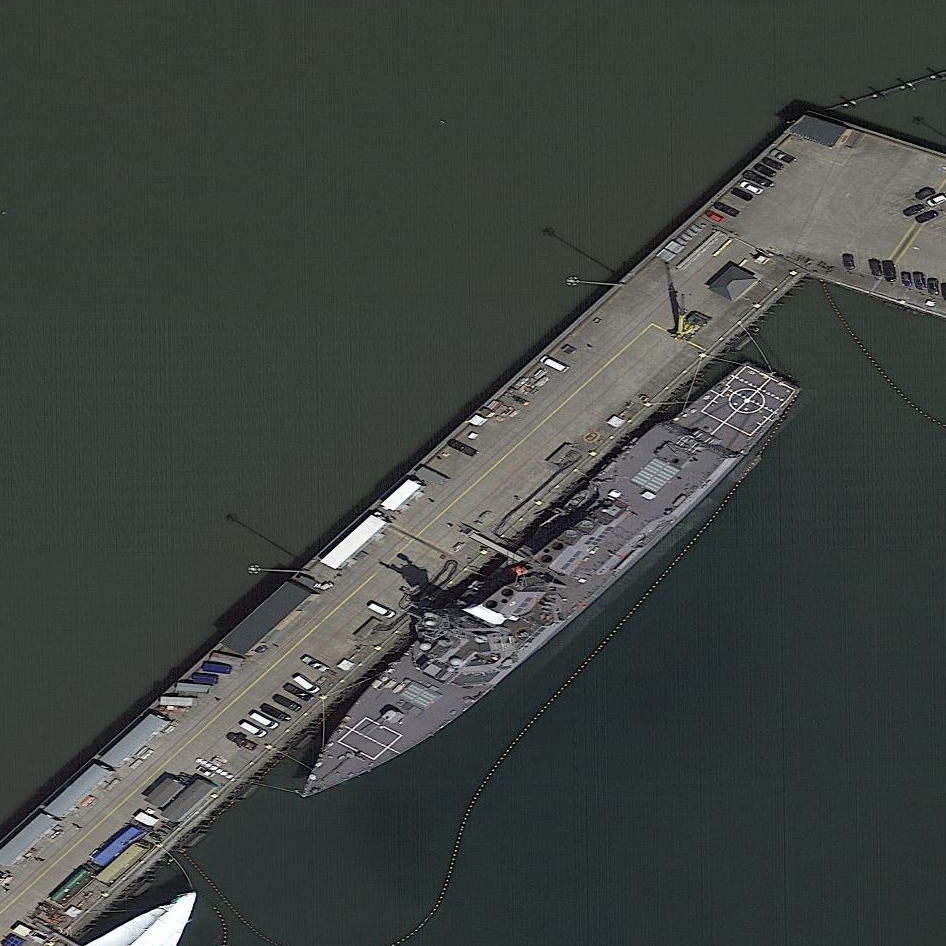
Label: destroyer